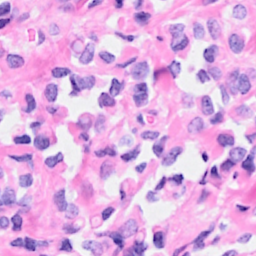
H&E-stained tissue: Breast